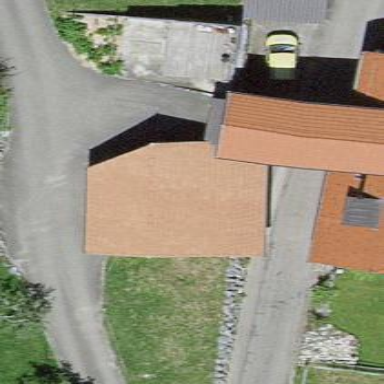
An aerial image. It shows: Garage building.